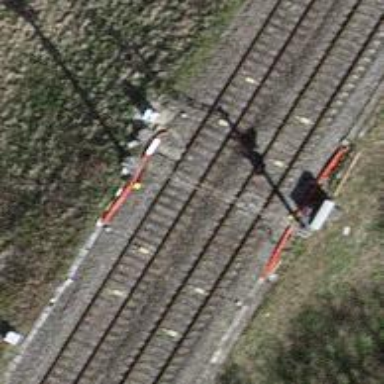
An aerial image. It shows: Railway signal.